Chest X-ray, PA view. Patient: 54 years old, sex M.
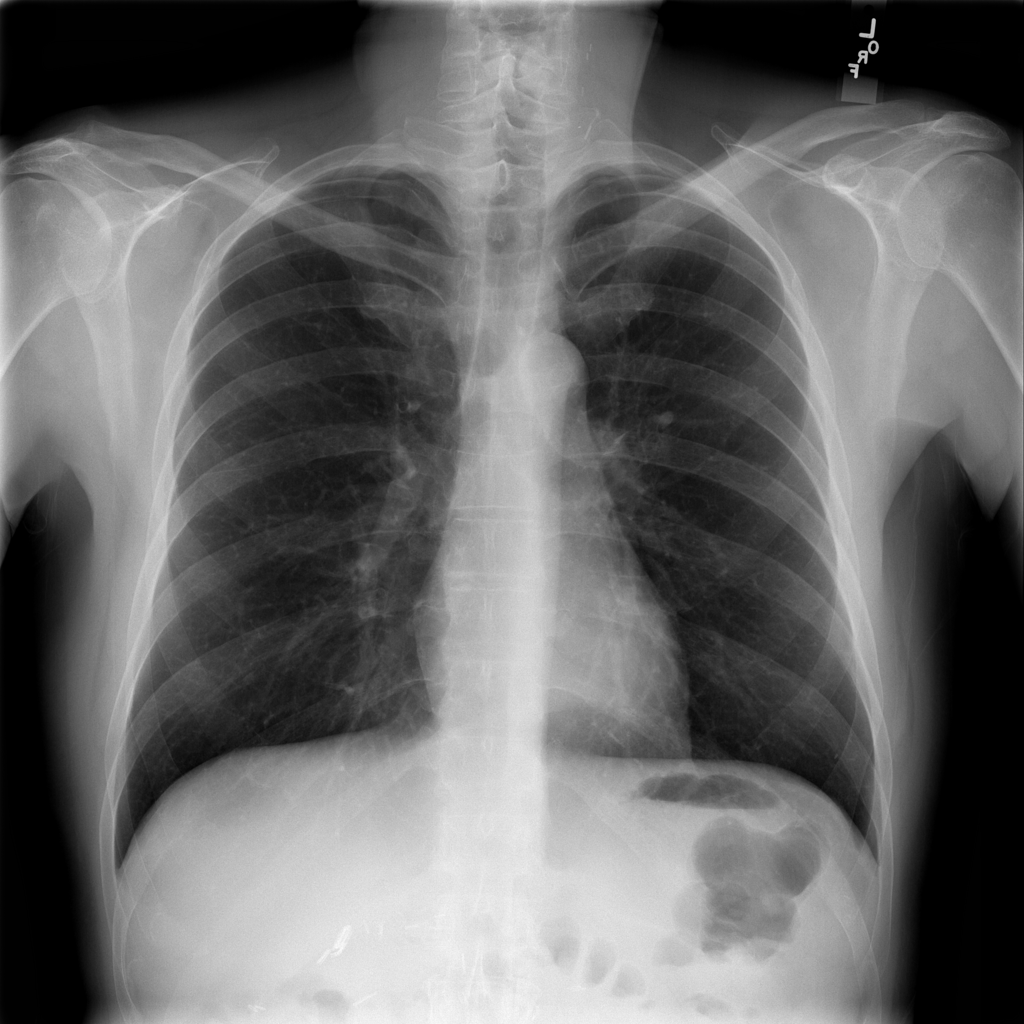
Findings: No Finding